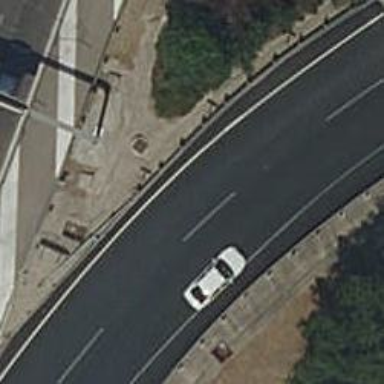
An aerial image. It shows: Asphalt motorway link.